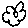
Label: flower